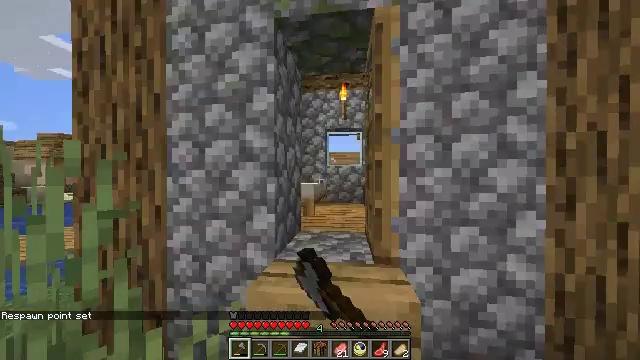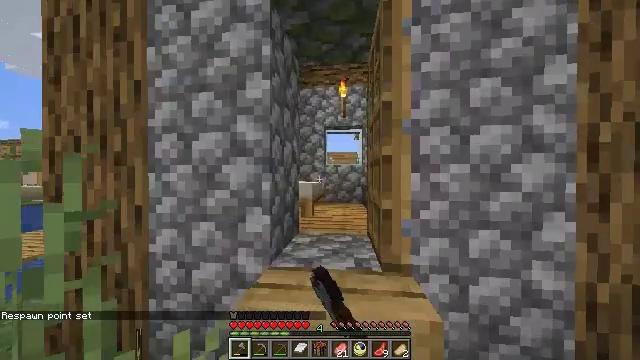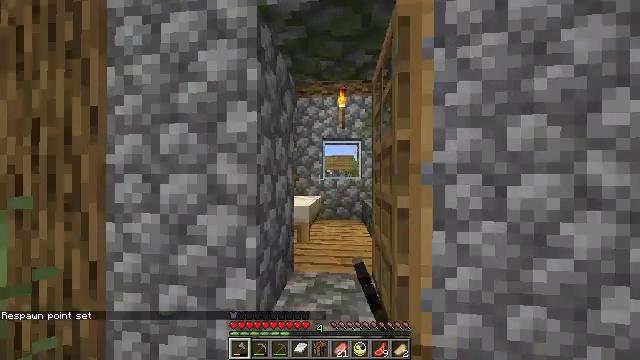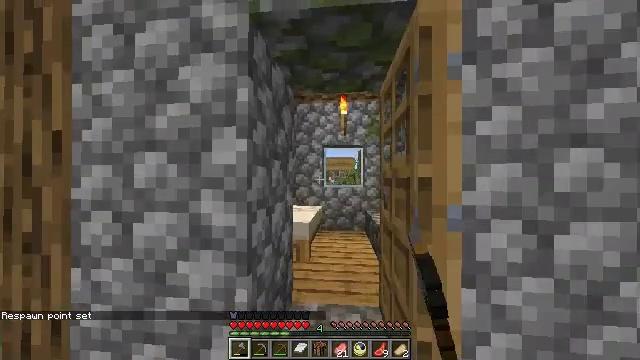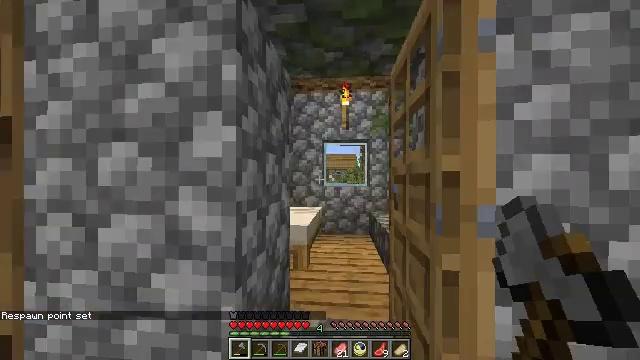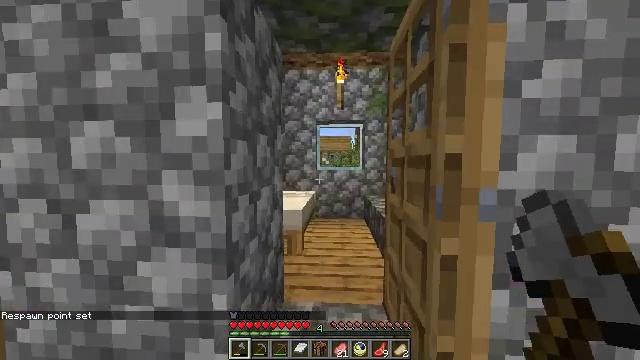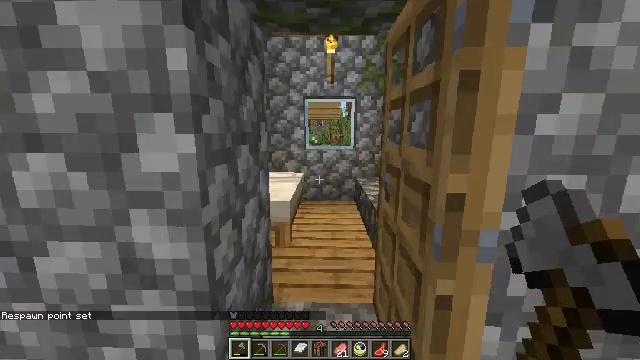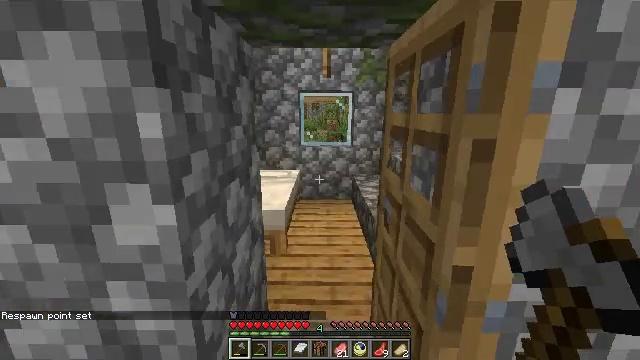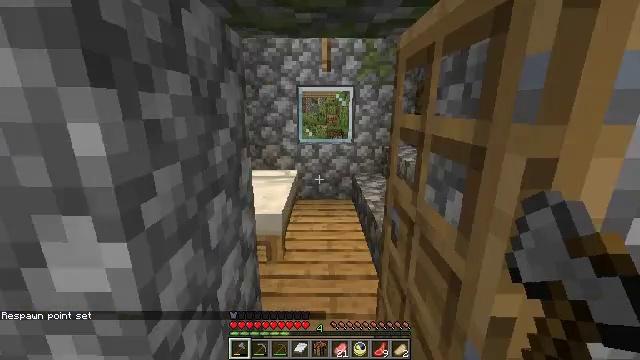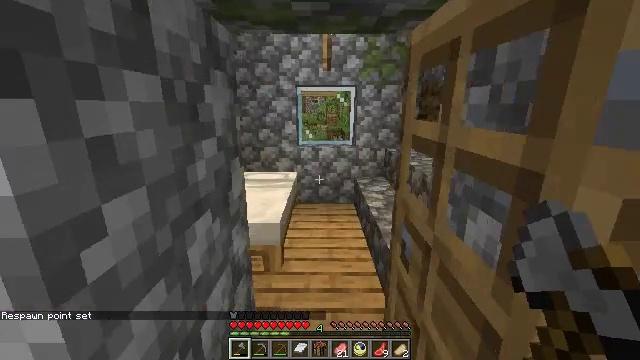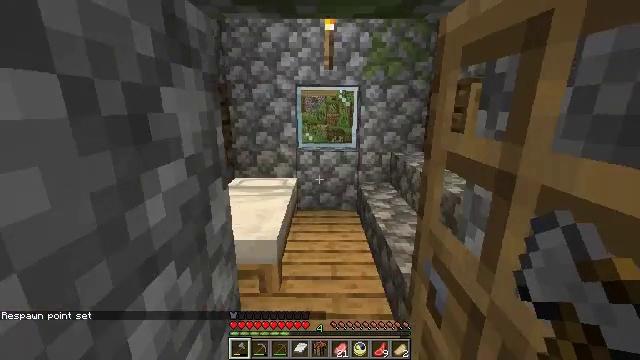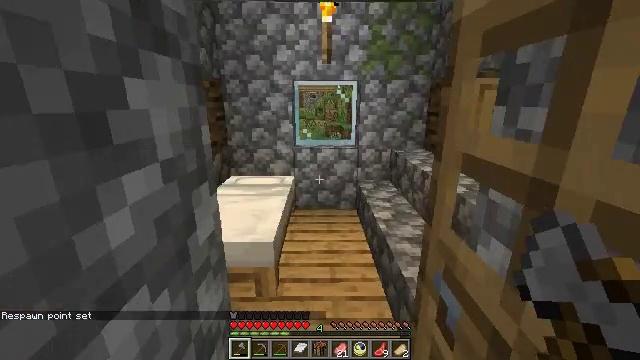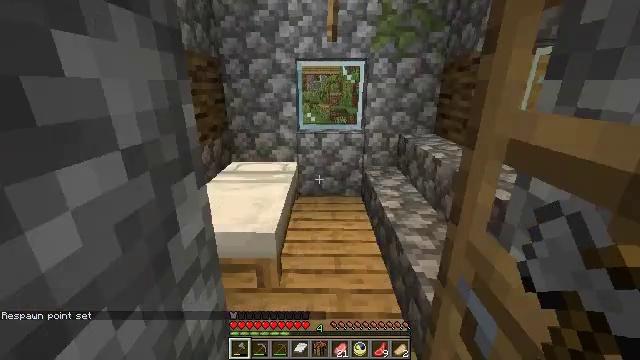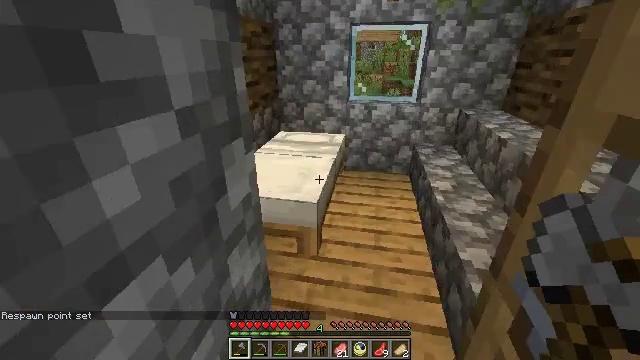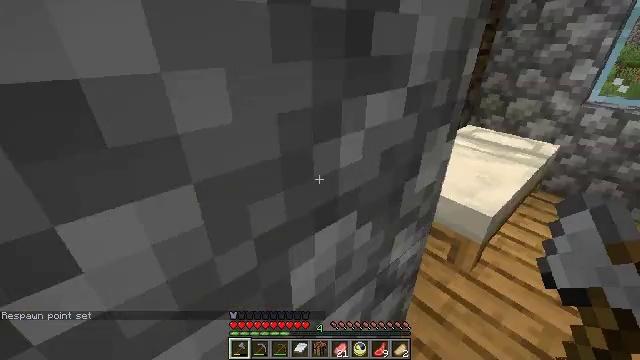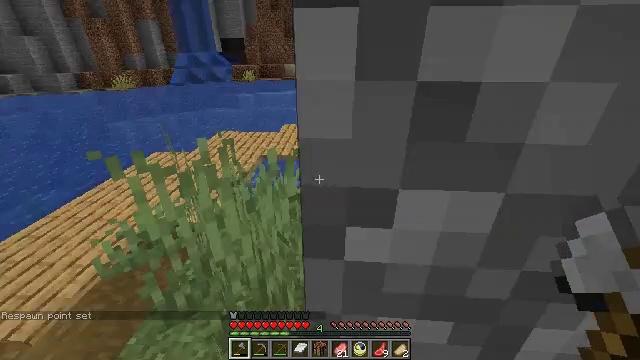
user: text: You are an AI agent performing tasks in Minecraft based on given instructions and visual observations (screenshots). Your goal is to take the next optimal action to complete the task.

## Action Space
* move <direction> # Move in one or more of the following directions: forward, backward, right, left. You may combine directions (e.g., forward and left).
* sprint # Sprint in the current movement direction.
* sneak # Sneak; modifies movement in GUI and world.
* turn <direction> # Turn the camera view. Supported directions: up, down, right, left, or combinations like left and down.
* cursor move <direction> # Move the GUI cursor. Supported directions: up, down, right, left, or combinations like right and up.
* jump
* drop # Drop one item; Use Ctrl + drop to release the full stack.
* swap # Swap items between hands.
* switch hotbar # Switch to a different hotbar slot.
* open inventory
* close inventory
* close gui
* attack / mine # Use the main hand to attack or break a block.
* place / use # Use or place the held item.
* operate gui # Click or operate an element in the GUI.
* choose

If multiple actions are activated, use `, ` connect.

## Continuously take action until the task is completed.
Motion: motion action
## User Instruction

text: Collect books by breaking the bookshelf.
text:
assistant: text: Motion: move forward
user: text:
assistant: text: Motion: move forward
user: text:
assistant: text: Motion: no_op
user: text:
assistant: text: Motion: no_op
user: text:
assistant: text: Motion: turn right and down
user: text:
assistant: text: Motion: move forward, turn right and down
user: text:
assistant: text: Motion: move forward, turn down
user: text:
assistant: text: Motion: move forward
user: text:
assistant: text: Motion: move forward
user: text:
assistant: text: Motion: move forward
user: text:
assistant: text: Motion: no_op
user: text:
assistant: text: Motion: turn down
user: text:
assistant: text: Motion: turn left and down
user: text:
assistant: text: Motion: move left, turn left and down
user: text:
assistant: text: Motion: move left, turn left and up
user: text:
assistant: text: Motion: move left, turn left and up
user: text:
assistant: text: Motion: move forward and move left, sprint, turn left and up
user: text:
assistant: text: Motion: move forward, sprint
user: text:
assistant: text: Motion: move forward, sprint, turn up
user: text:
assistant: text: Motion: move forward, sprint, turn up
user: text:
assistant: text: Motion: move forward, sprint, turn right and up
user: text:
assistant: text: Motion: move forward, sprint, turn right
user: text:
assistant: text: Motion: move forward, sprint, turn right
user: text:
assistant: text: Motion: move forward, sprint, turn right
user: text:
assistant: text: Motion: move forward, sprint, turn right
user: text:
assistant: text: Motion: move forward, sprint, turn right
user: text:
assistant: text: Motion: move forward, sprint, turn right
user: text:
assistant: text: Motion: move forward, sprint, turn right and down
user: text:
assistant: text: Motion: move forward, sprint, turn right
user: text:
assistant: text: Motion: move forward, sprint, turn right